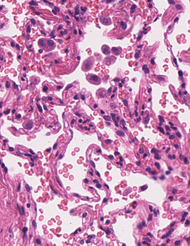
Tumor epithelial tissue: no
Tumor-associated stroma tissue: no
Normal tissue: yes